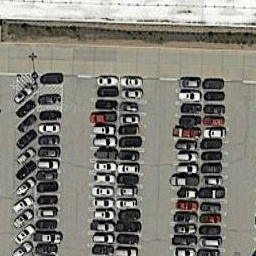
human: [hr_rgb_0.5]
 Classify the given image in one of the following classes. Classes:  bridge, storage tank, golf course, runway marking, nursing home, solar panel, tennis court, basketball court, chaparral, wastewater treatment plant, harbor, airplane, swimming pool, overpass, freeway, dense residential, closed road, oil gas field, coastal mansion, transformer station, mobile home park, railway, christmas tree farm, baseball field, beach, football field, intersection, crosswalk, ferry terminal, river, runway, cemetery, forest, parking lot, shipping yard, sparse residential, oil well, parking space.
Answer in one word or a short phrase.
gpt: parking lot